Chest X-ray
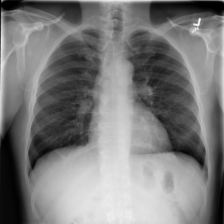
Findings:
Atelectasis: negative
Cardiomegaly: negative
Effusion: negative
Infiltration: negative
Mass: negative
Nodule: negative
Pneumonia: negative
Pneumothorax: negative
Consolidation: negative
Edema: negative
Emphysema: negative
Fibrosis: negative
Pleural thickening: negative
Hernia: negative